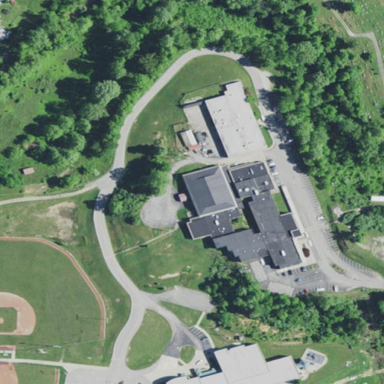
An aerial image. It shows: School building.